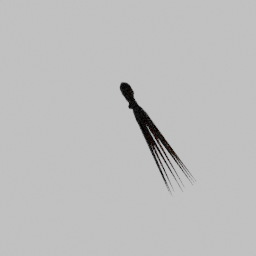
Label: animals